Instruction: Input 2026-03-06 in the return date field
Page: home
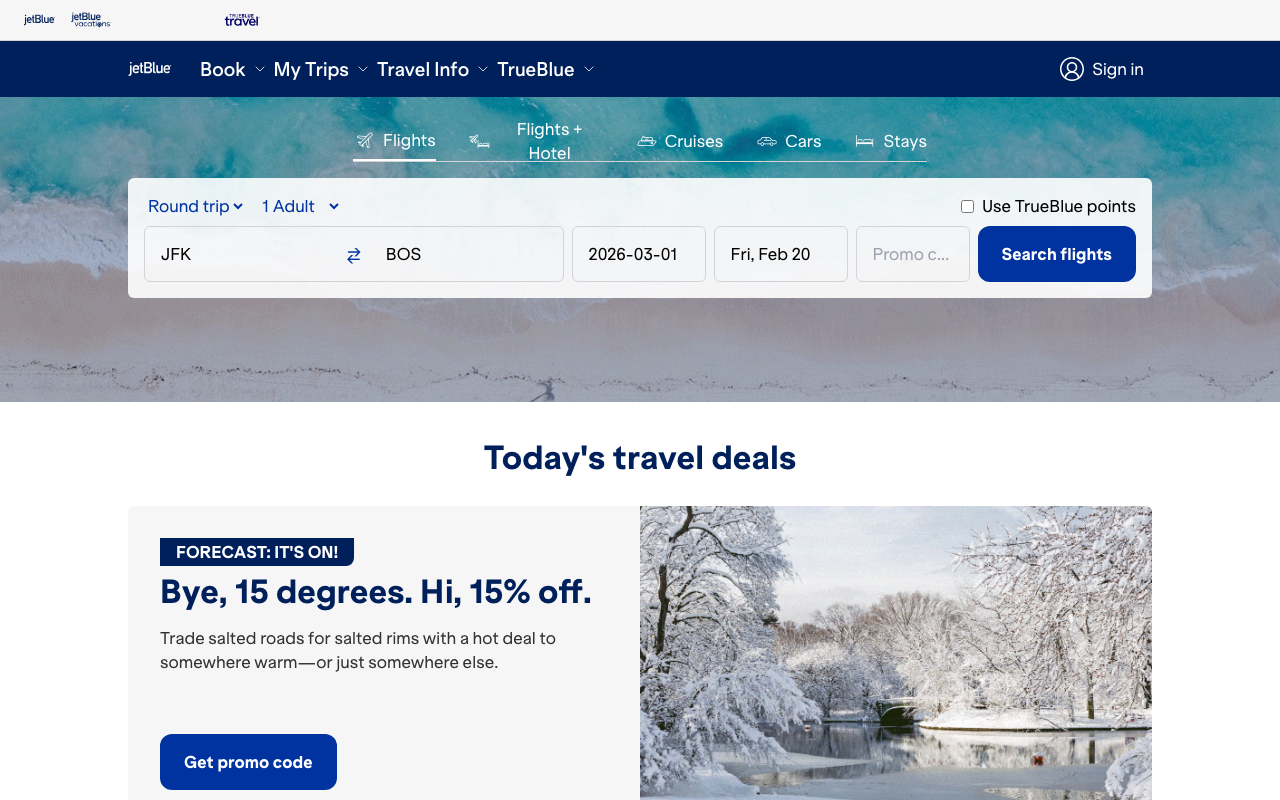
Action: type